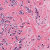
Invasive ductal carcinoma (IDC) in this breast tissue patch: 1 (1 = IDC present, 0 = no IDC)